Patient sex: M
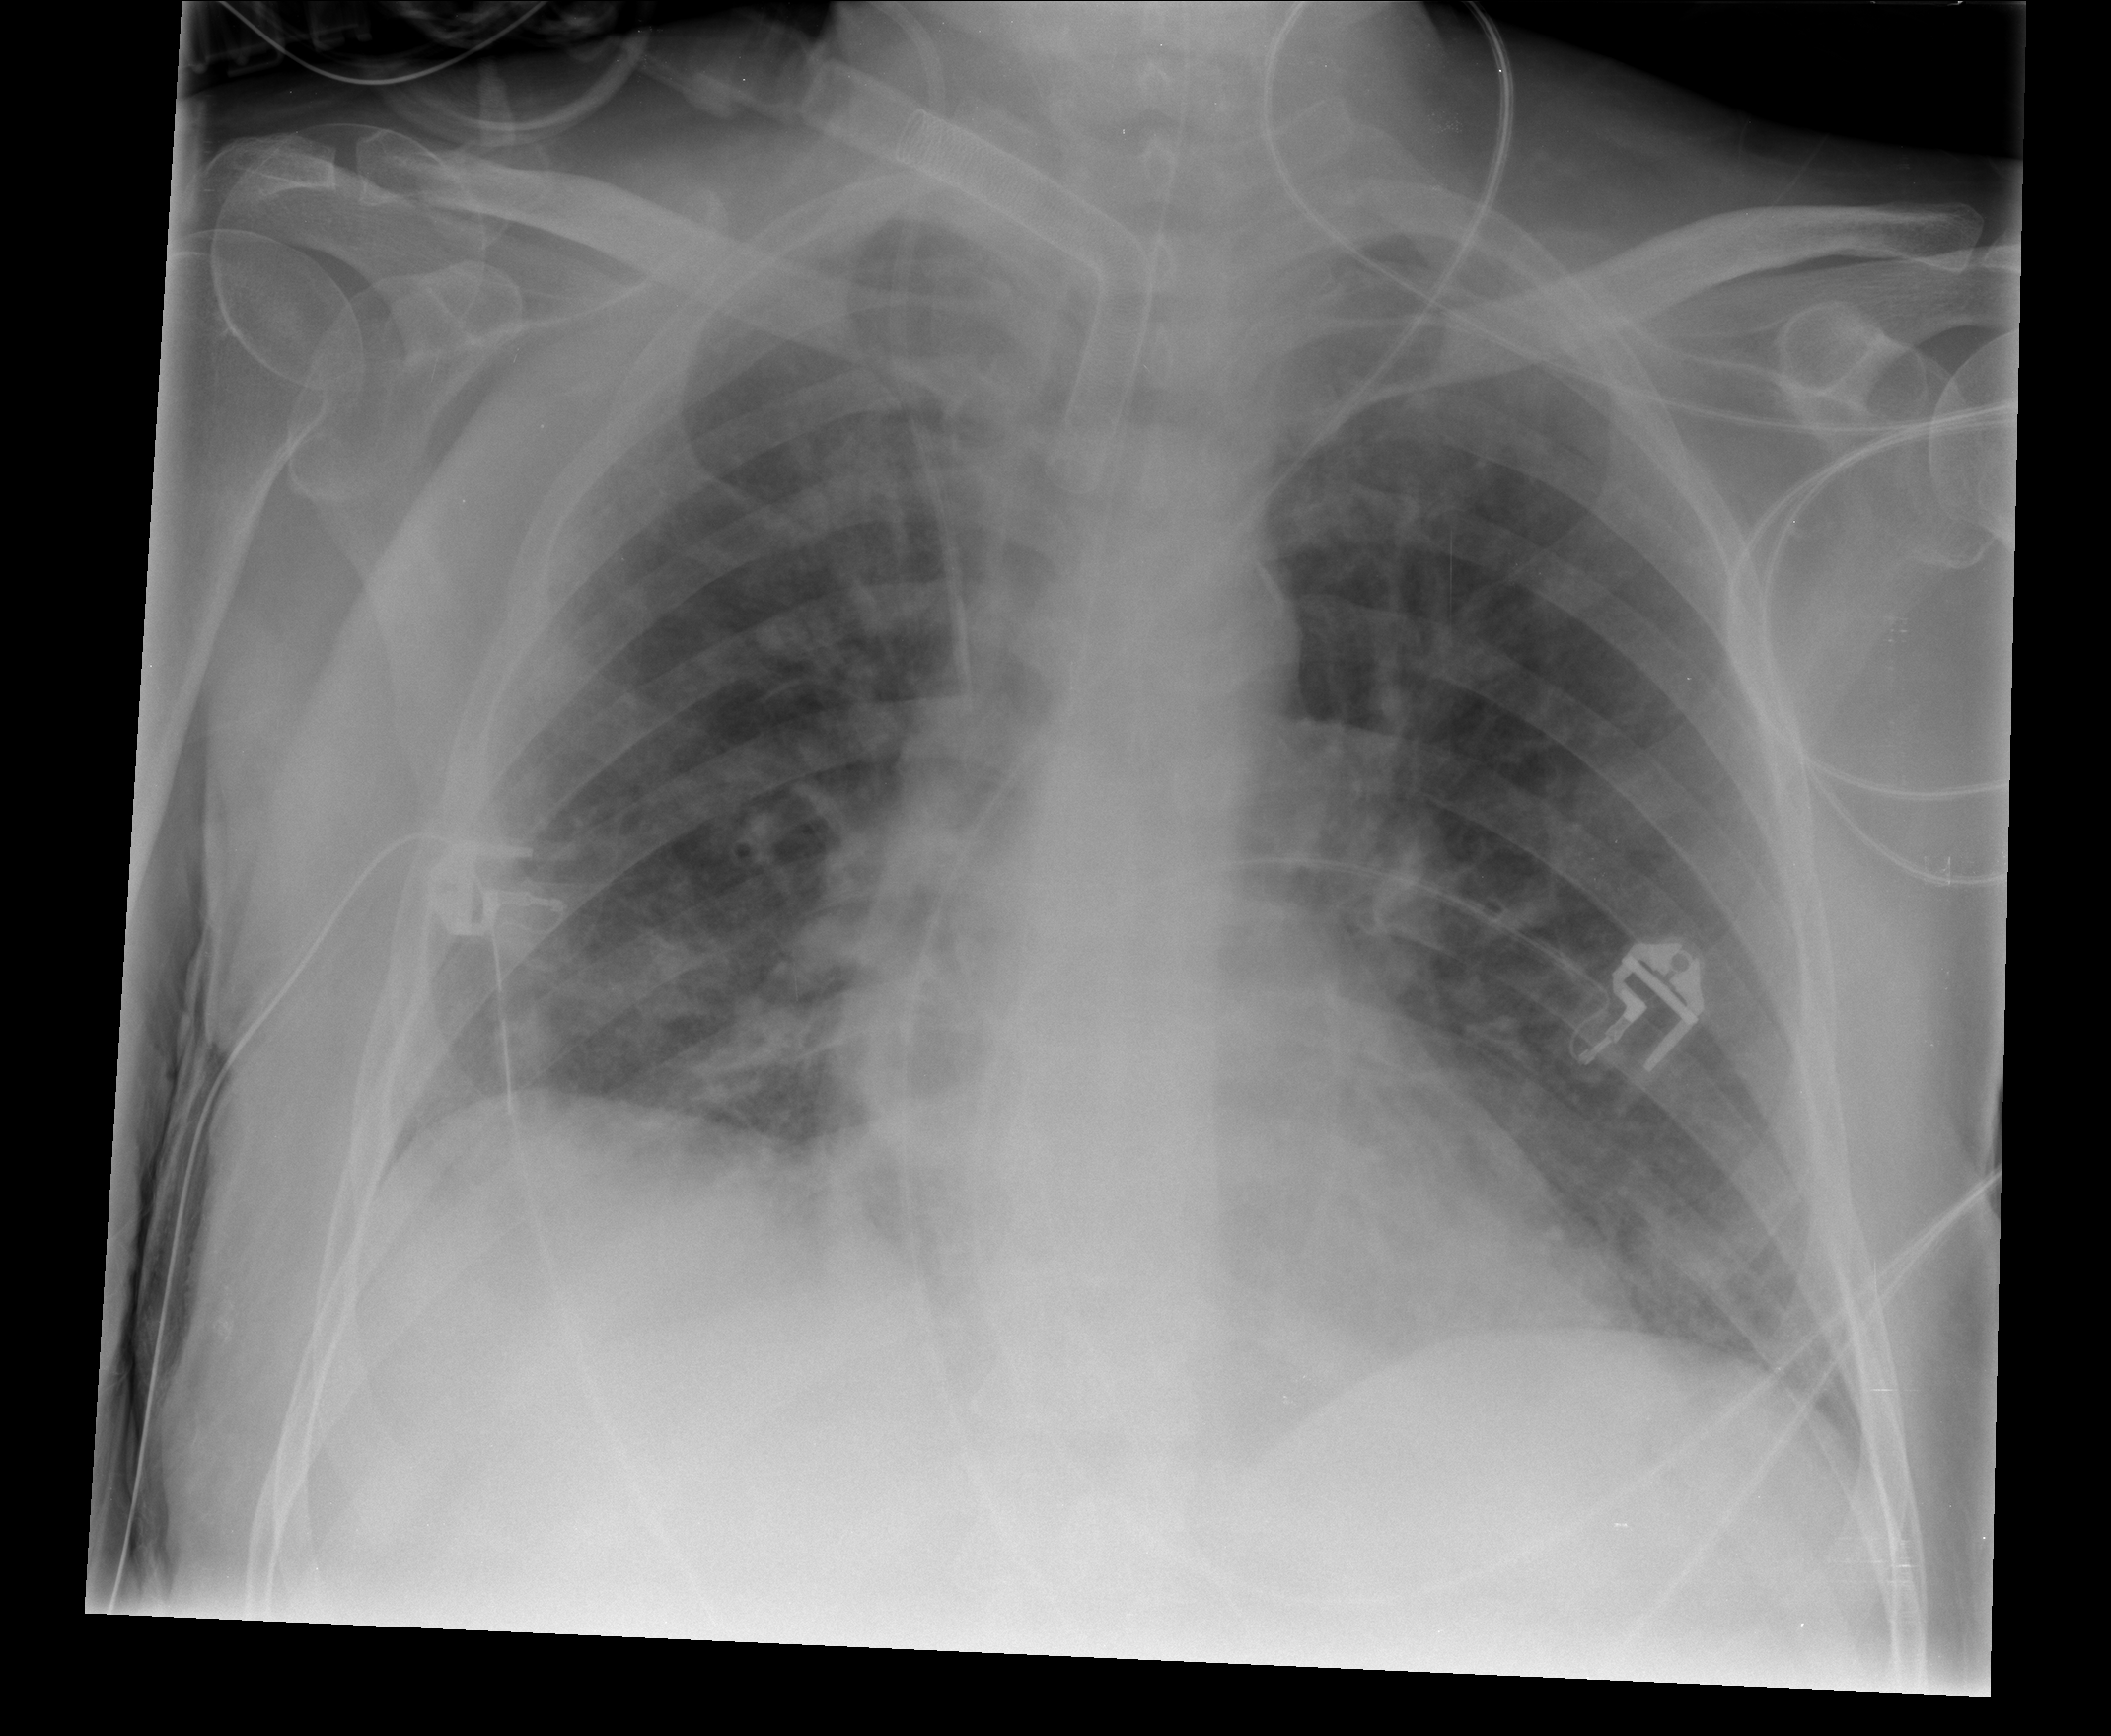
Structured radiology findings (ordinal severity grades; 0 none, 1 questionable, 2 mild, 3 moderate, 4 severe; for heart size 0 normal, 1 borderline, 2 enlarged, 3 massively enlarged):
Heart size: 0
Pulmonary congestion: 2
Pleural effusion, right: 0
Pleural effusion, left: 0
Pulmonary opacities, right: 2
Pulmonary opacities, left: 2
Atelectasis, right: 2
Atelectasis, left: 2